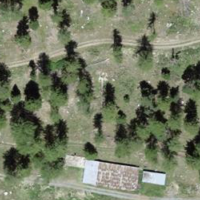
EUNIS habitat code: 43
Species observed at this site:
Dendrocopos major
Saponaria ocymoides